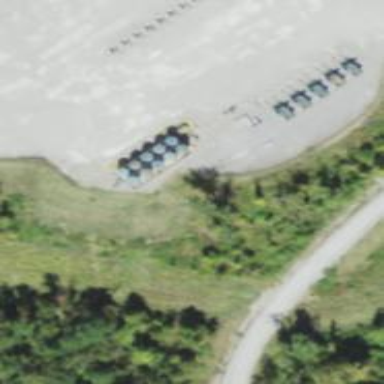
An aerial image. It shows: Storage tank with man-made structure.